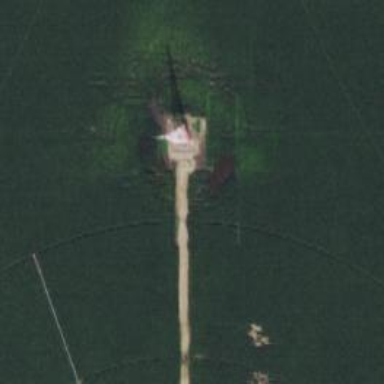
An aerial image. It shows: Man-made mast used for communication purposes.